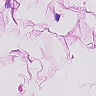
Metastatic tissue present: no